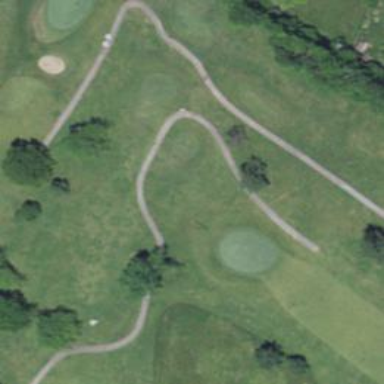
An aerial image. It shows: Path designated for golf carts.